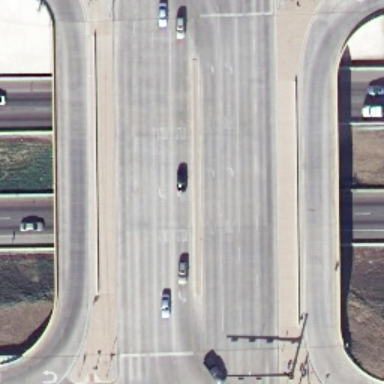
A wide road cross another roads vertically .